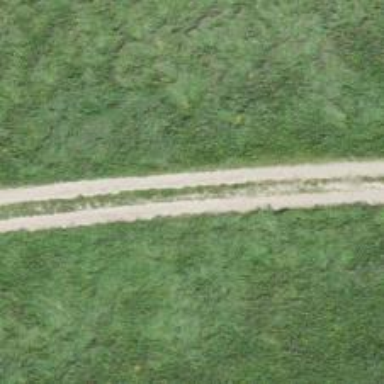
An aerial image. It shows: Gravel track with Grade 3 quality.